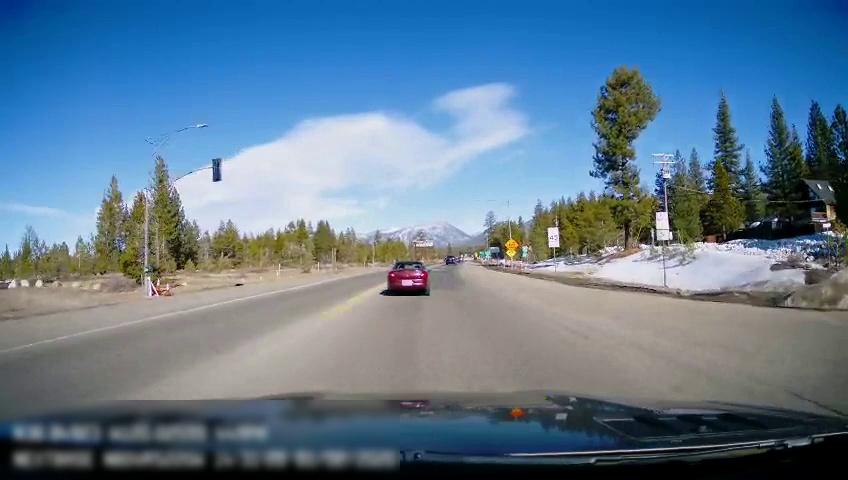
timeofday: Day
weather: Sunny
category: Drivable Space
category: Vehicles | Car
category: Vehicles | SUV
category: Lanes | Opposite Lane
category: Lanes | Current Lane
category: Lanes | Opposite Lane
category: Traffic | Signs
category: Traffic | Signs
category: Traffic | Signs
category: Traffic | Signs
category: Traffic | Signs
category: Traffic | Signs
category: Traffic | Lights